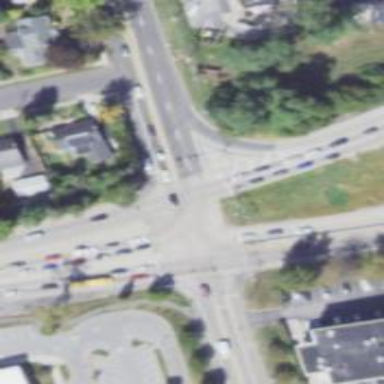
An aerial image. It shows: Trunk link highway with asphalt surface.